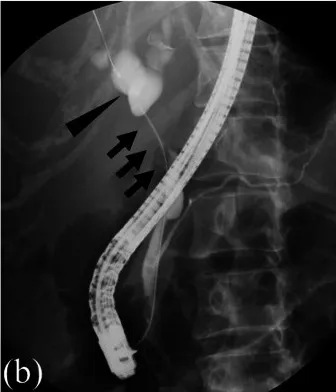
Endoscopic retrograde cholangiopancreatography. . Endoscopic retrograde cholangiopancreatography was performed. (b) The area of bile duct obstruction was also confirmed (black arrow). The bile duct upstream of the obstruction was dilated (black arrowhead).
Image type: radiology (x_ray)